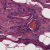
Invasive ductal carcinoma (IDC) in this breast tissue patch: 0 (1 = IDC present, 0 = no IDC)